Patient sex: M
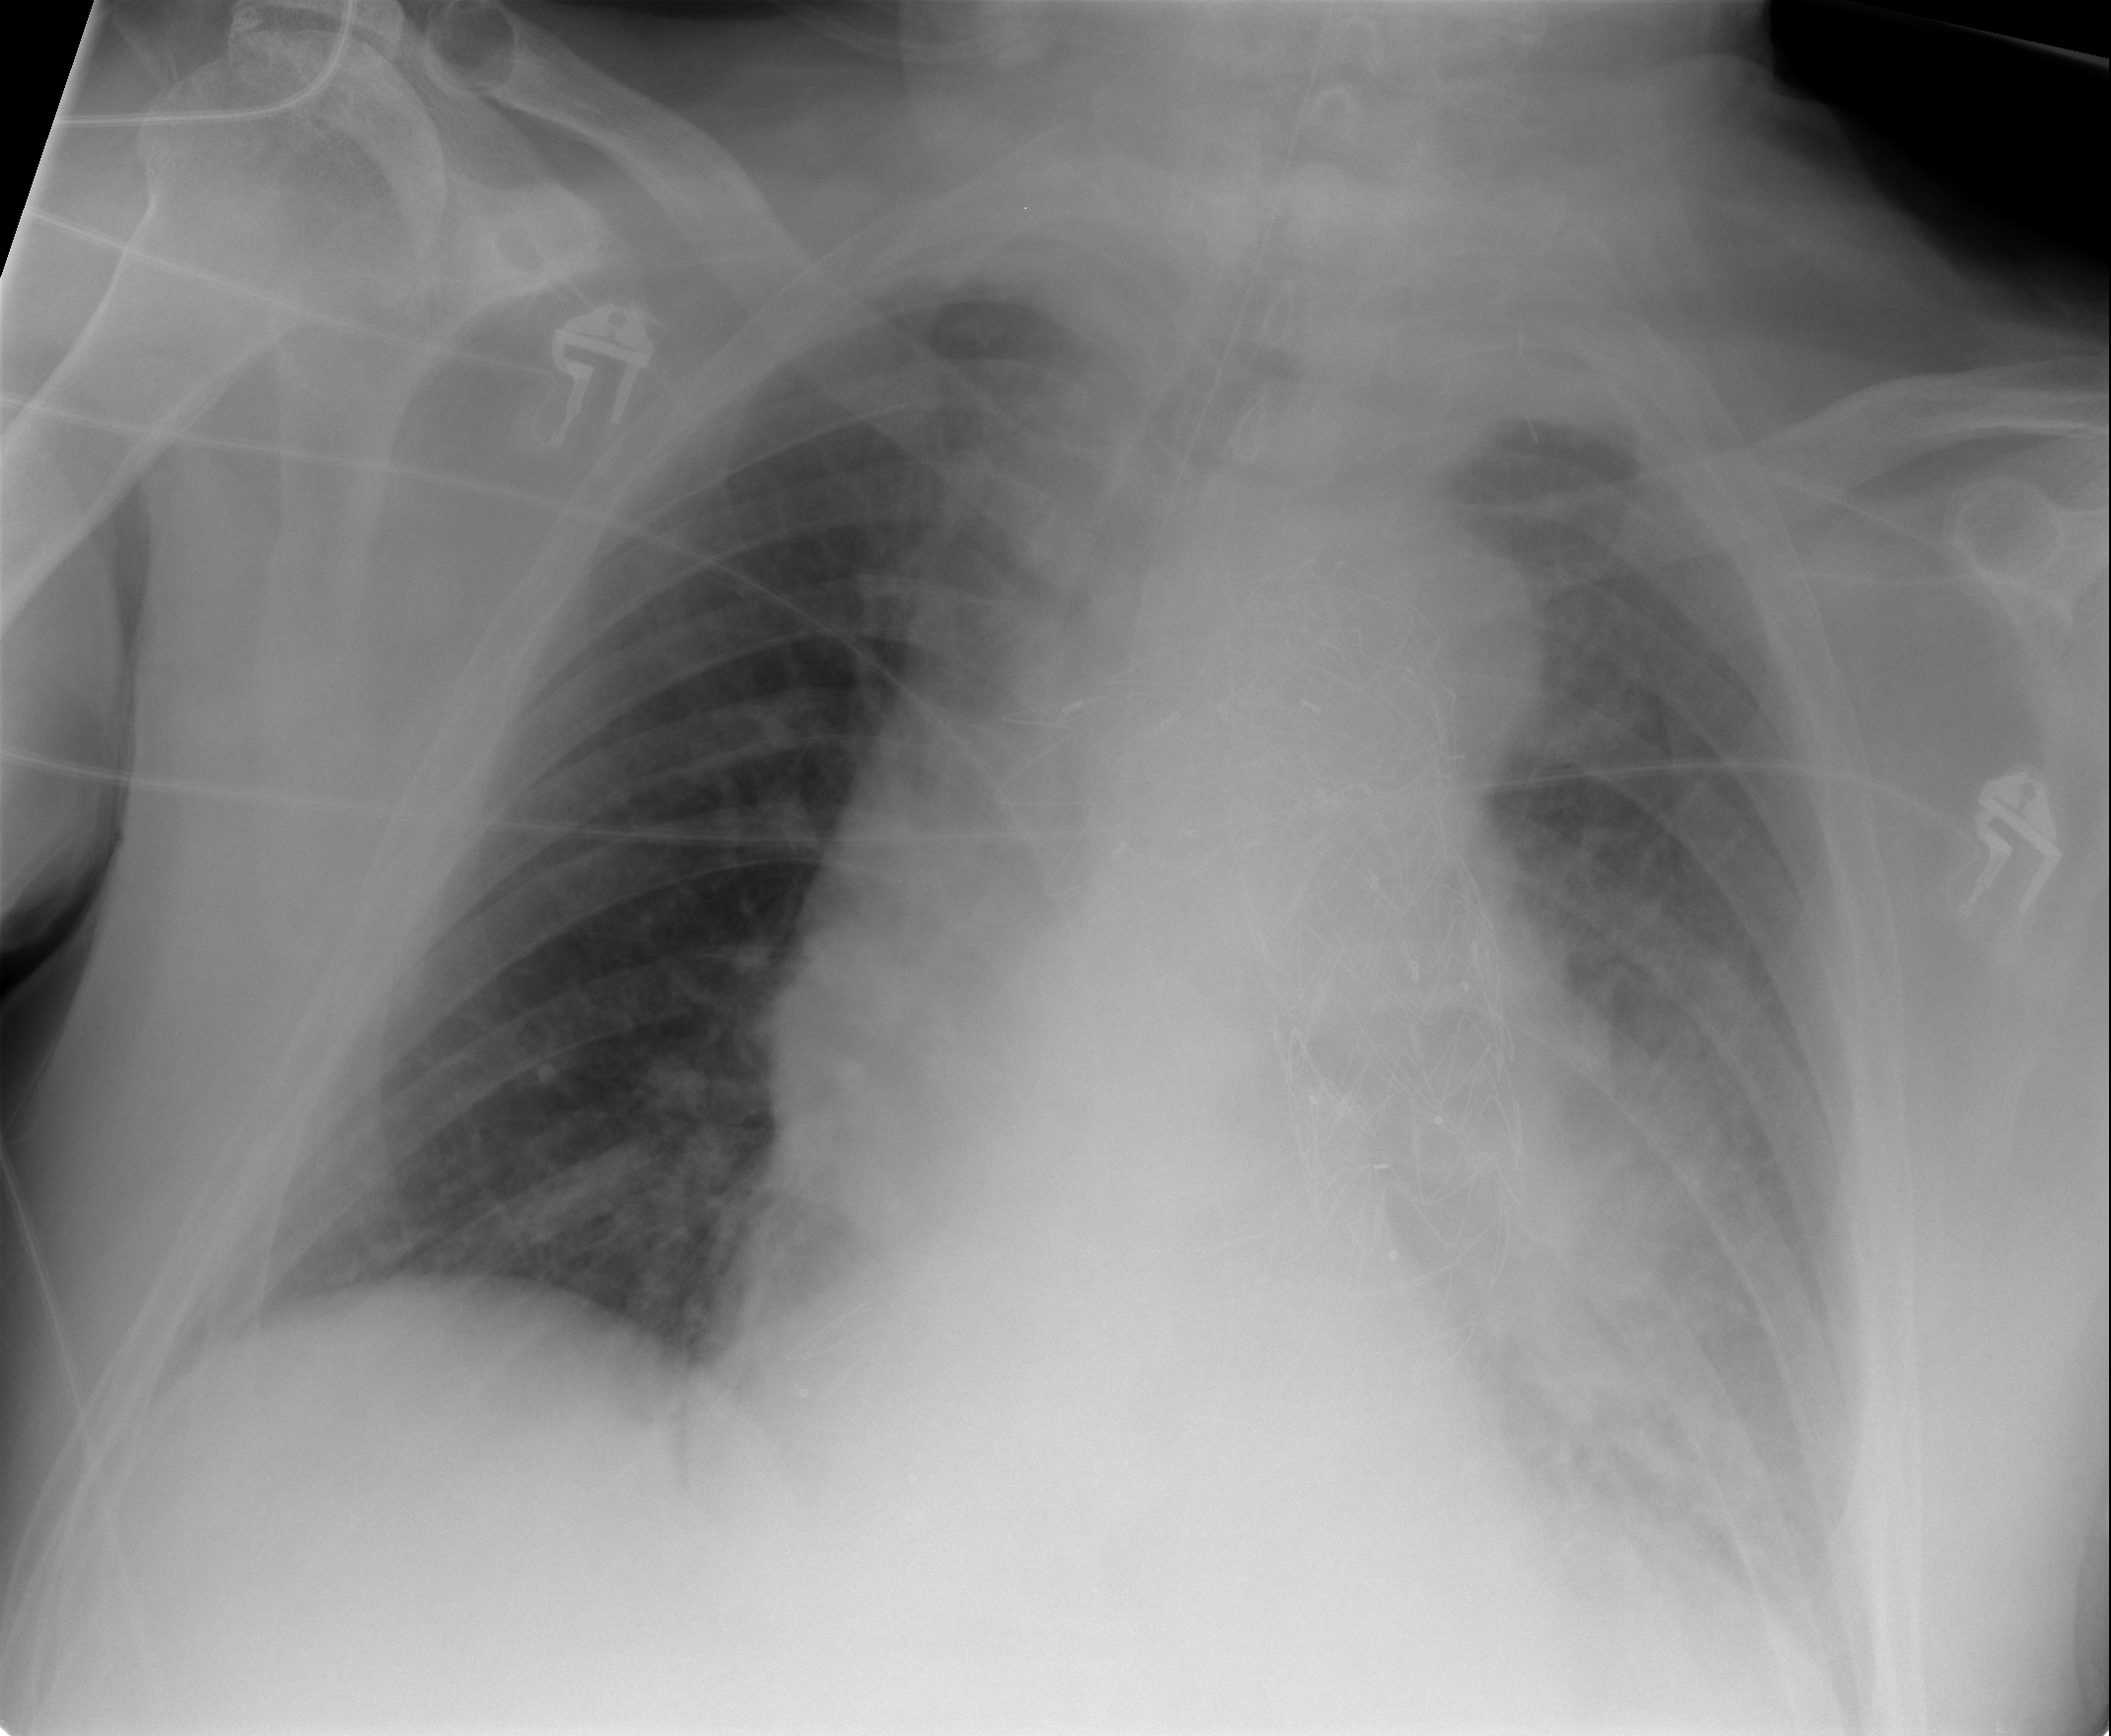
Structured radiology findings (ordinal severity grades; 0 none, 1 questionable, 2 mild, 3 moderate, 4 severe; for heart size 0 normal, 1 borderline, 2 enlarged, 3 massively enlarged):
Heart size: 2
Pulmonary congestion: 0
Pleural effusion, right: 0
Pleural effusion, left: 2
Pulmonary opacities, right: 0
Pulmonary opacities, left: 3
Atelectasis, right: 0
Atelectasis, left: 2